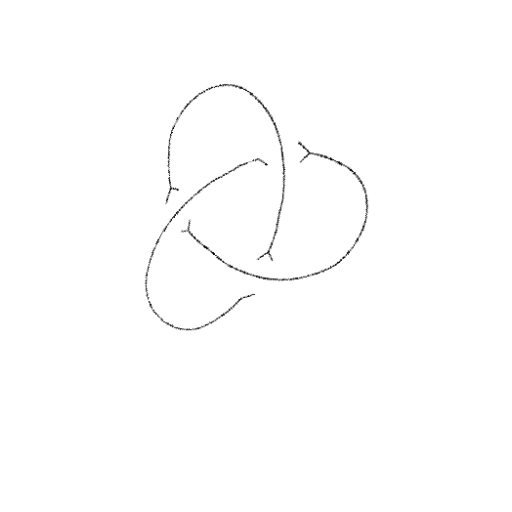
Crossing number: 3